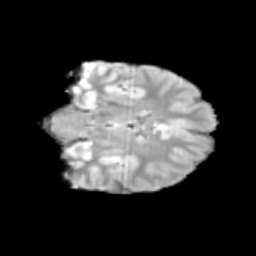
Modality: T2w
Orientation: coronal
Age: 12
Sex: male
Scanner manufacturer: siemens
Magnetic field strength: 3 T
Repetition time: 3.8 s
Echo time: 0.07 s